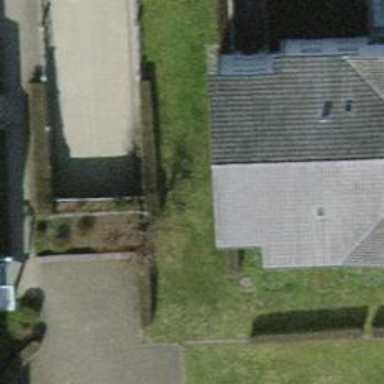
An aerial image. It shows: Hedge acting as barrier.